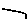
Label: line